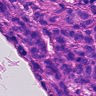
Metastatic tissue present: yes